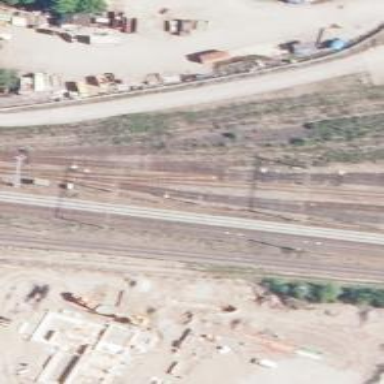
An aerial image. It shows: Railway signal.